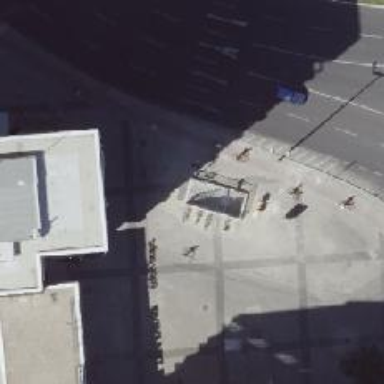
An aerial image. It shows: Subway entrance for railway system.